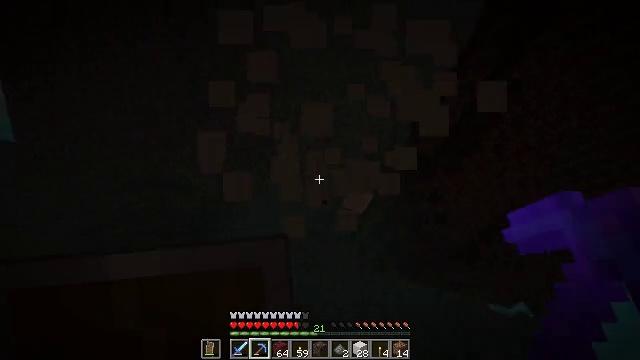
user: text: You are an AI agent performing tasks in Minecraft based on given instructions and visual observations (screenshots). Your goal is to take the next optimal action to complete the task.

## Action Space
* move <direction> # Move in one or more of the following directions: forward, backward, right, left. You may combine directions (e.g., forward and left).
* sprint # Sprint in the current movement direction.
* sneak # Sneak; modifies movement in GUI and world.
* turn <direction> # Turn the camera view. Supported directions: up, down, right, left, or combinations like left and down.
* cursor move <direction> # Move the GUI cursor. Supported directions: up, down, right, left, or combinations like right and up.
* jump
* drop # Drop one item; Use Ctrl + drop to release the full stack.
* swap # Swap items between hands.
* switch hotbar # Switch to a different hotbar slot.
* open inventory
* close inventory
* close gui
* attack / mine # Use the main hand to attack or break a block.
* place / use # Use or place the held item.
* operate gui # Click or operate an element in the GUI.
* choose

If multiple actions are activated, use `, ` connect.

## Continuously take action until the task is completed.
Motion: motion action
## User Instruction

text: Mine the bone block found in fossils.
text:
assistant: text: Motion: sneak, attack / mine